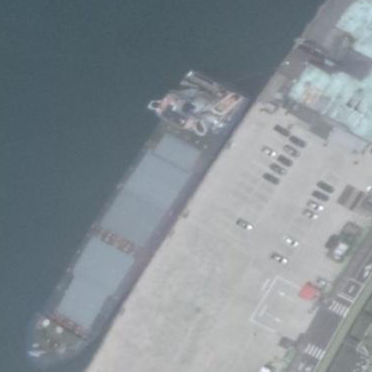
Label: Cargo_ship